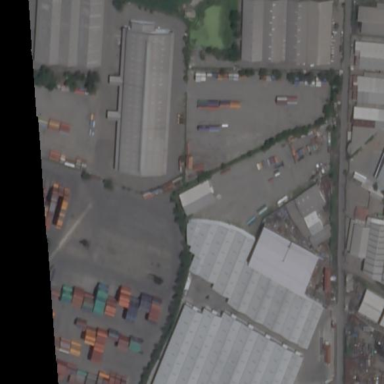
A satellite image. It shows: Industrial area with warehouses.